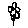
Label: flower